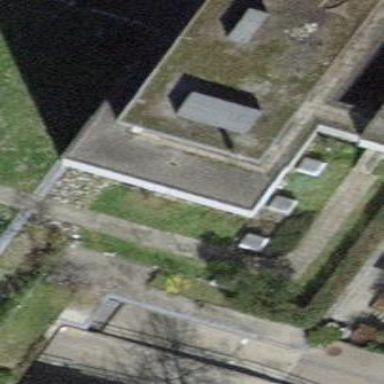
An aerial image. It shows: Flat-roofed commercial building.